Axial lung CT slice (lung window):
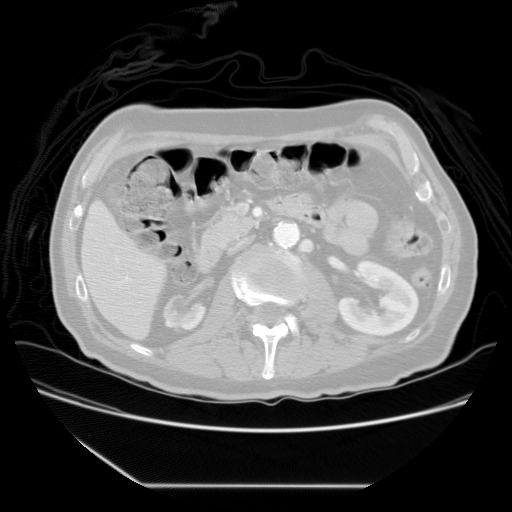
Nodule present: no